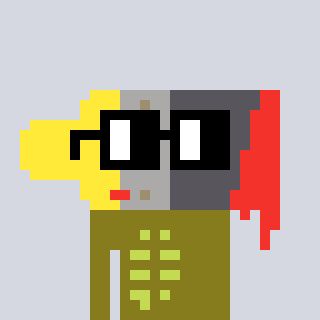
a pixel art character with square black glasses, a paintbrush-shaped head and a gunk-colored body on a cool background